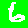
Digit: 6